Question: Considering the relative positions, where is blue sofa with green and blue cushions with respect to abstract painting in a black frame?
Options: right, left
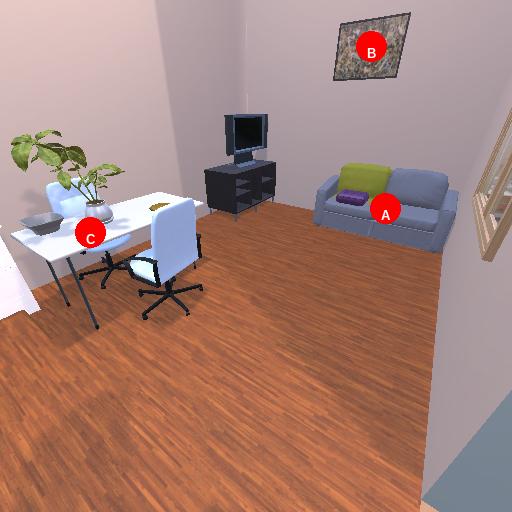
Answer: right